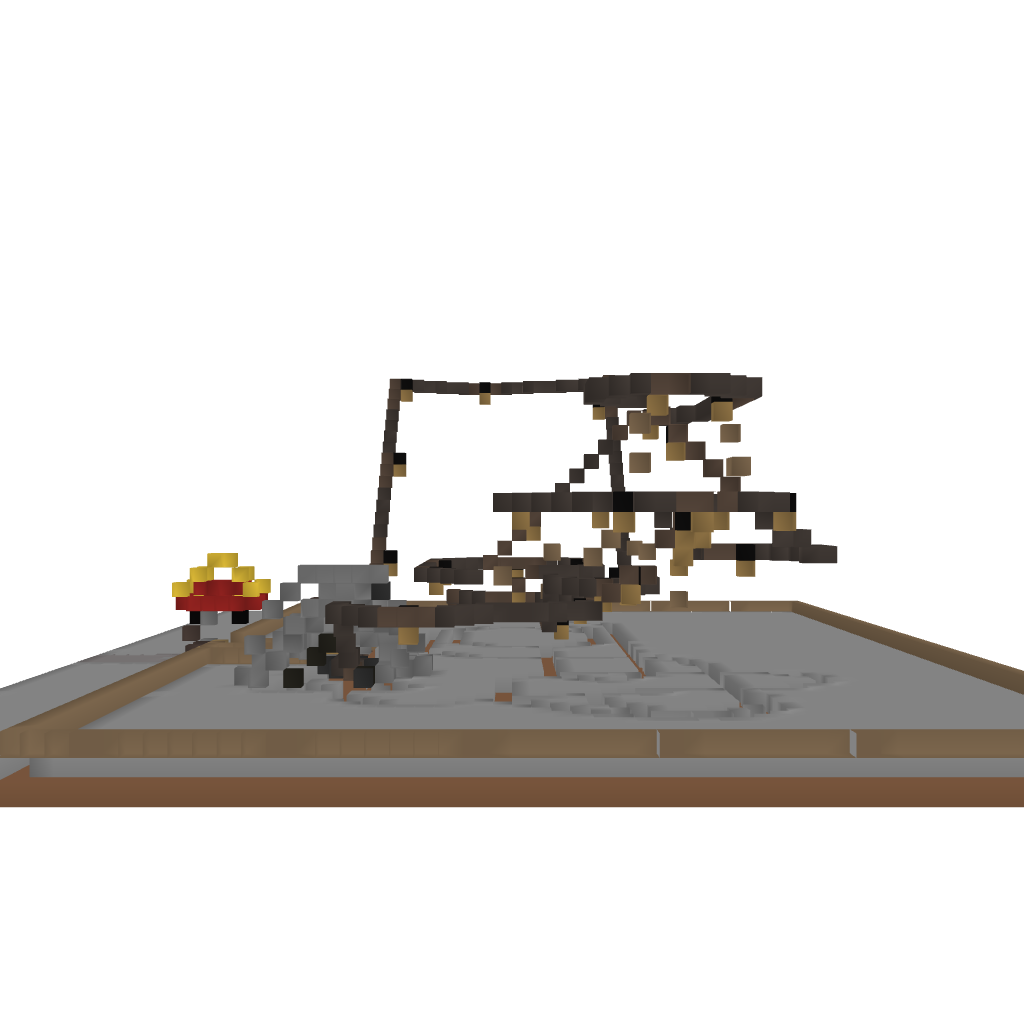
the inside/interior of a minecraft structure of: rollercoaster